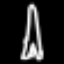
Label: The Eiffel Tower